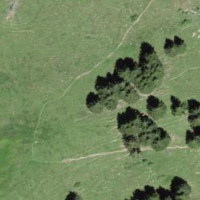
EUNIS habitat code: 43
Species observed at this site:
Rumex alpinus